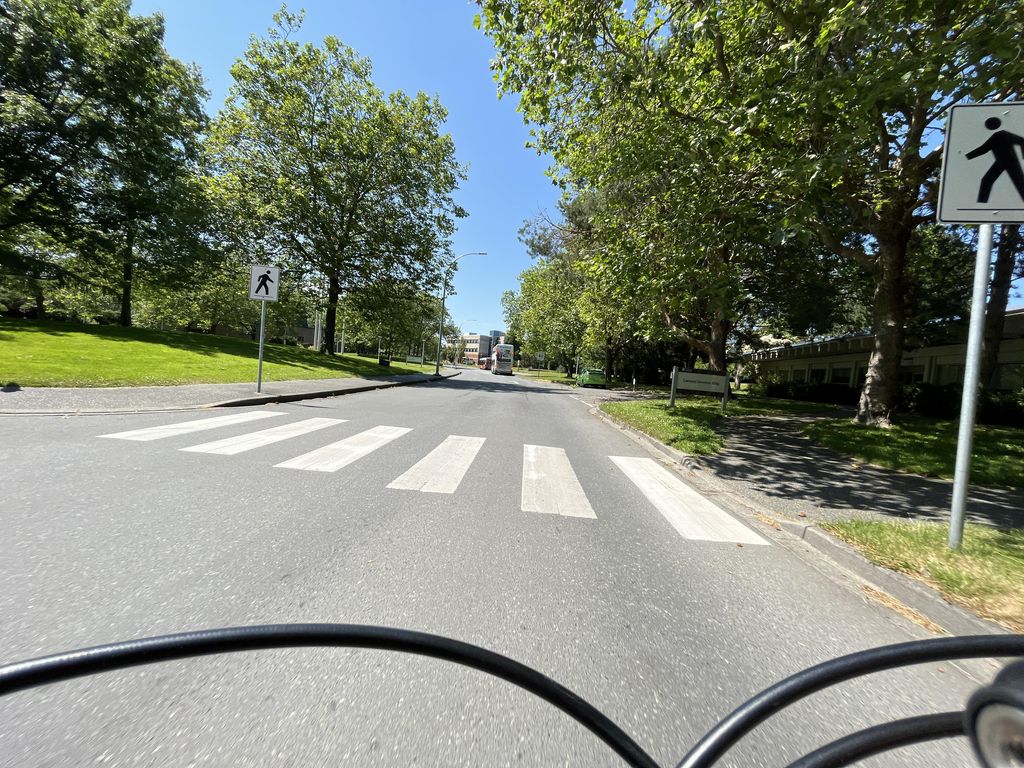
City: victoria